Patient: sex M, age 29
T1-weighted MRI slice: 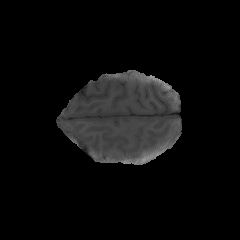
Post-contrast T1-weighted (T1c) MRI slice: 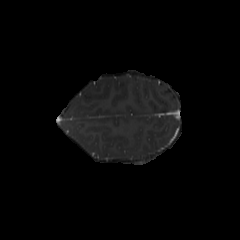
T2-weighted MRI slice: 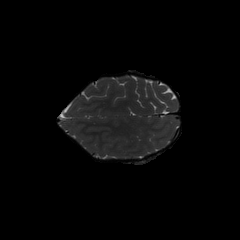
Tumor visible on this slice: no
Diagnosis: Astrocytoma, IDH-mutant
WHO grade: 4